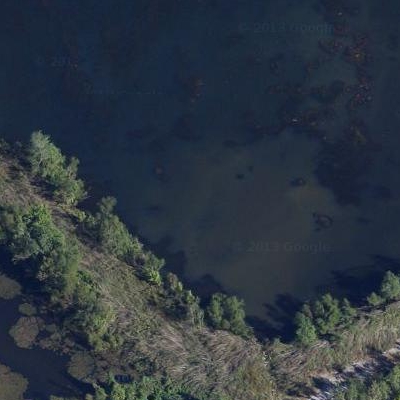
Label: RiverLake